Question: So, I'm using 'NSLayoutConstraints' on different elements of my 'UIViewController' but for some reason they're affecting my buttons. Like this :

Here's my code :
'''
// Twitter button
WelcomeButton *twitterButton = [[WelcomeButton alloc] initTwitterButtonWithFrame:CGRectMake(0, 0, 300, 60)];
twitterButton.center = CGPointMake(self.view.frame.size.width / 2, 350);
twitterButton.alpha = 1.0;
twitterButton.translatesAutoresizingMaskIntoConstraints = NO;
[twitterButton addTarget:self action:@selector(twitterSignUpButton:) forControlEvents:UIControlEventTouchUpInside];
[self.view addSubview:twitterButton];
// Facebook button
WelcomeButton *facebookButton = [[WelcomeButton alloc] initFacebookButtonWithFrame:CGRectMake(0, 0, 300, 60)];
facebookButton.center = CGPointMake(self.view.frame.size.width / 2, 0);
facebookButton.alpha = 1.0;
facebookButton.translatesAutoresizingMaskIntoConstraints = NO;
[facebookButton addTarget:self action:@selector(facebookSignUpButton:) forControlEvents:UIControlEventTouchUpInside];
[self.view addSubview:facebookButton];
// Email Sign-Up button
WelcomeButton *emailButton = [[WelcomeButton alloc] initEmailButtonWithFrame:CGRectMake(0, 0, 300, 60)];
emailButton.center = CGPointMake(self.view.frame.size.width / 2, 0);
emailButton.alpha = 1.0;
emailButton.translatesAutoresizingMaskIntoConstraints = NO;
[emailButton addTarget:self action:@selector(emailSignUpButton:) forControlEvents:UIControlEventTouchUpInside];
[self.view addSubview:emailButton];
// Signed-Up Message Label
UILabel *signedUpLabel = [[UILabel alloc] init];
signedUpLabel.frame = CGRectMake(0, 0, 150, 25);
signedUpLabel.center = CGPointMake(self.view.center.x - (signedUpLabel.frame.size.width / 3) + 10, 0);
signedUpLabel.textColor = [UIColor whiteColor];
signedUpLabel.font = [UIFont fontWithName:@"HelveticaNeue-Thin" size:16];
signedUpLabel.text = @"Already Signed Up ?";
signedUpLabel.translatesAutoresizingMaskIntoConstraints = NO;
[self.view addSubview:signedUpLabel];
// Sign-In button
UIButton *signInButton = [UIButton buttonWithType:UIButtonTypeSystem];
signInButton.frame = CGRectMake(0, 0, 100, 25);
signInButton.center = CGPointMake(self.view.center.x + (signedUpLabel.frame.size.width / 3) + 10, 0);
signInButton.titleLabel.textColor = [UIColor whiteColor];
signInButton.titleLabel.font = [UIFont systemFontOfSize:16];
[signInButton setTitle:@"Sign In" forState:UIControlStateNormal];
signInButton.translatesAutoresizingMaskIntoConstraints = NO;
signInButton.autoresizingMask = UIViewAutoresizingFlexibleTopMargin;
[self.view addSubview:signInButton];
'''
And here's my AutoLayout code :
'''
[self.view addConstraints:[NSLayoutConstraint constraintsWithVisualFormat:@"V:[signedUpLabel]-10-|"
options:0
metrics:0
views:NSDictionaryOfVariableBindings(signedUpLabel)]];
[self.view addConstraints:[NSLayoutConstraint constraintsWithVisualFormat:@"V:[signInButton]-2-|"
options:0
metrics:0
views:NSDictionaryOfVariableBindings(signInButton)]];
[self.view addConstraints:[NSLayoutConstraint constraintsWithVisualFormat:@"V:[emailButton]-200-[signedUpLabel]"
options:0
metrics:0
views:NSDictionaryOfVariableBindings(emailButton, signedUpLabel)]];
[self.view addConstraints:[NSLayoutConstraint constraintsWithVisualFormat:@"V:[facebookButton]-100-[emailButton]"
options:0
metrics:0
views:NSDictionaryOfVariableBindings(facebookButton, emailButton)]];
'''
What's going wrong here ?
I want these to be aligned together in a structure but why are they appearing like this ? When I haven't specified any constraints, they're appearing normally...
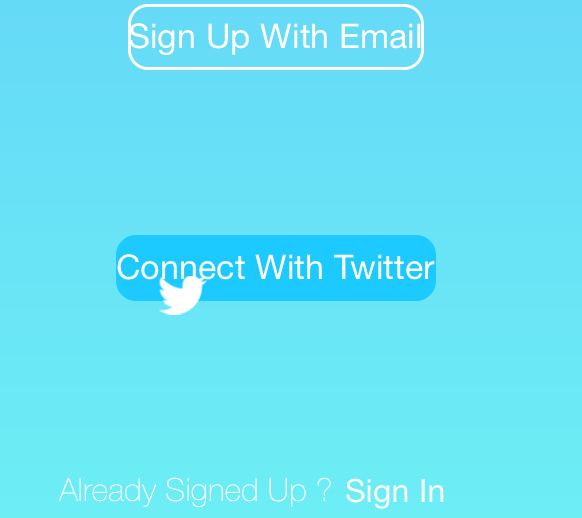
Answer: You have to add 'Horizontal Constraint'
If you want do it programmatically, maybe you could work with : <URL>
Edit :
you can add an 'Height Constraint' like :
'''
[self.view addConstraints:[NSLayoutConstraint constraintsWithVisualFormat:@"V:[myView(==60)]" options:0 metrics:nil views:NSDictionaryOfVariableBindings(myButton)]];
'''